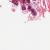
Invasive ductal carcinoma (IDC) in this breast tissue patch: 0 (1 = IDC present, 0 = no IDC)